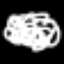
Label: squiggle